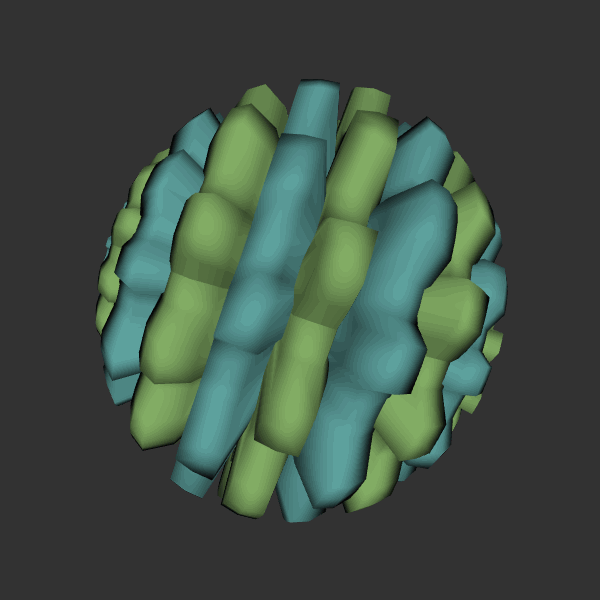
Background: dark